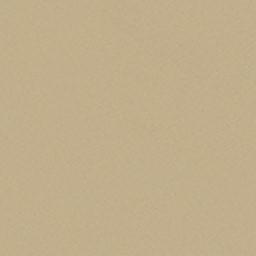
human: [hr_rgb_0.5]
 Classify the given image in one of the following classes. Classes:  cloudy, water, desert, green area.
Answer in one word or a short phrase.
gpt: desert